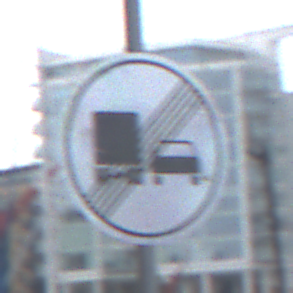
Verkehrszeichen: EndeUeberholverbotKraftfahrzeuge
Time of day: MorningAfternoon
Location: Outdoor (Urban)
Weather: Overcast
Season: NotSpecified
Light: Natural